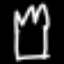
Label: fork